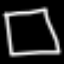
Label: square